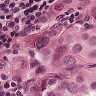
Metastatic tissue present: yes